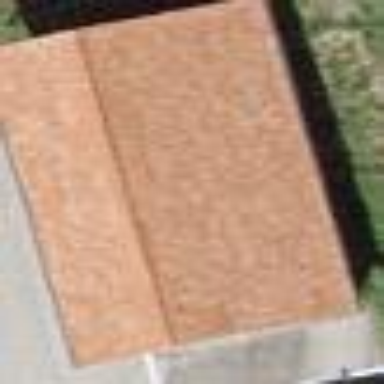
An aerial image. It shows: Garage building.